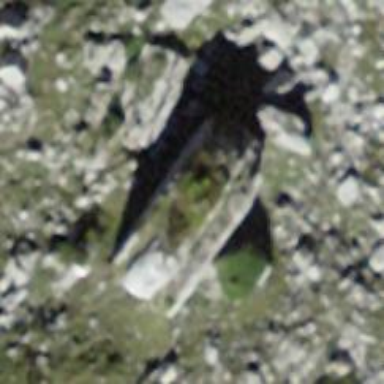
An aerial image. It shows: View of natural rock.